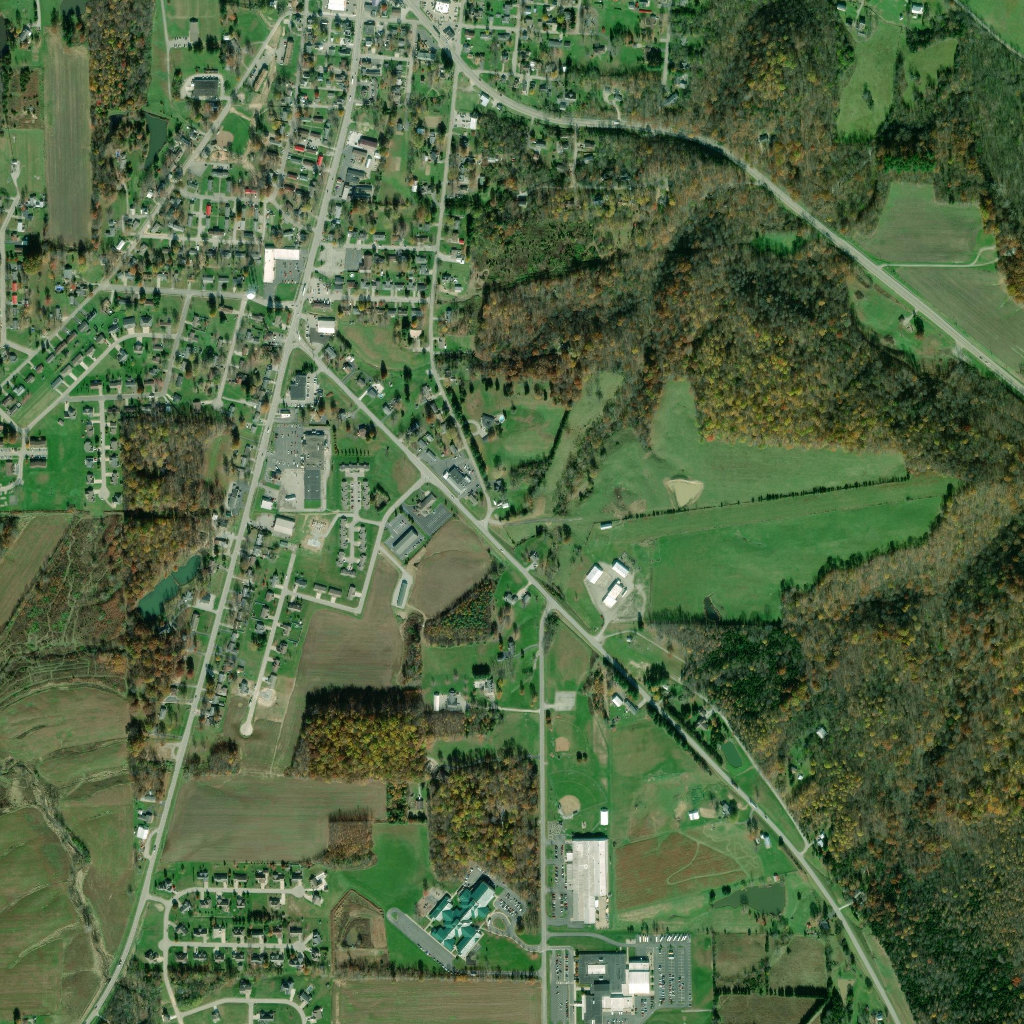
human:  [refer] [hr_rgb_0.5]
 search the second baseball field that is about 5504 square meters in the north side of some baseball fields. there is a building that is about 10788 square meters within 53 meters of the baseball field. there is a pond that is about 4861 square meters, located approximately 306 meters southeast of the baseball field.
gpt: <box>[[53, 74, 59, 79, 0]]</box>